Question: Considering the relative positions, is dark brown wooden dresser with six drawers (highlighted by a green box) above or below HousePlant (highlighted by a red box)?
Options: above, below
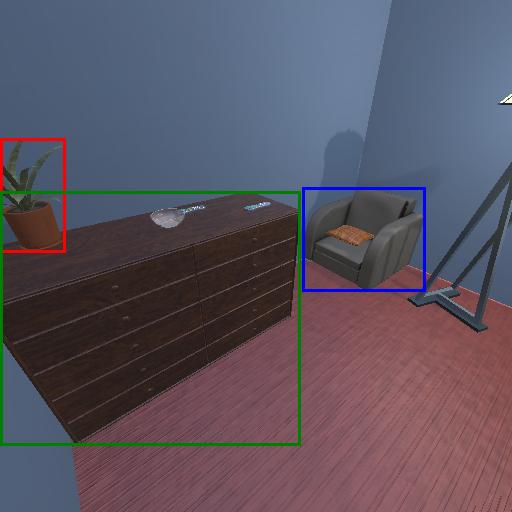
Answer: above